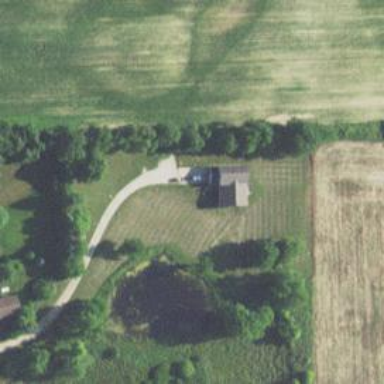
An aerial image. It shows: Driveway leading to service road.